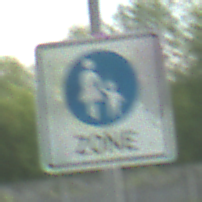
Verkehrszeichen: BeginnFussgaengerzone
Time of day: MorningAfternoon
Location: Outdoor (Nature)
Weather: PartlyCloudy
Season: NotSpecified
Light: Natural